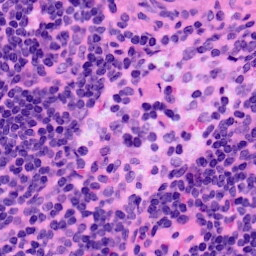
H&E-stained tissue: LymphNode